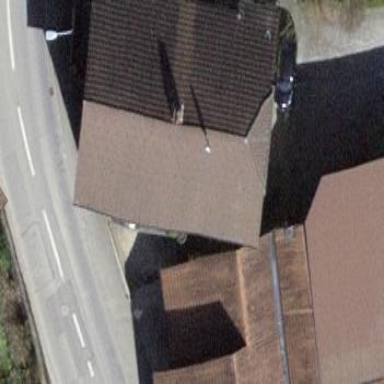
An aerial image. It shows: Building with tiled roof.